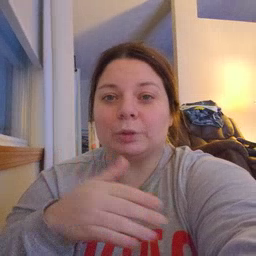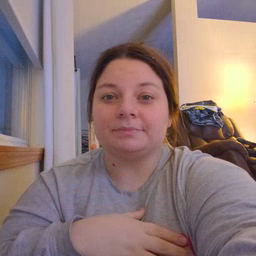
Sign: room